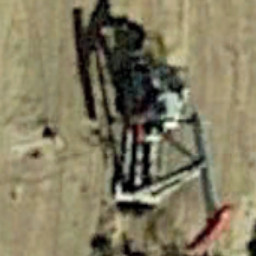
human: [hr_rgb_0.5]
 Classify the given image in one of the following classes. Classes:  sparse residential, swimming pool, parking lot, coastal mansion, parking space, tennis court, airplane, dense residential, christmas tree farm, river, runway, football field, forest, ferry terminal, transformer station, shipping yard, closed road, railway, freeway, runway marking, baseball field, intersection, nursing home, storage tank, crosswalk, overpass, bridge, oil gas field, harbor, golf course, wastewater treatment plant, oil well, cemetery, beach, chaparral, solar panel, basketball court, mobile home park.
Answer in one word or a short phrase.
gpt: oil well